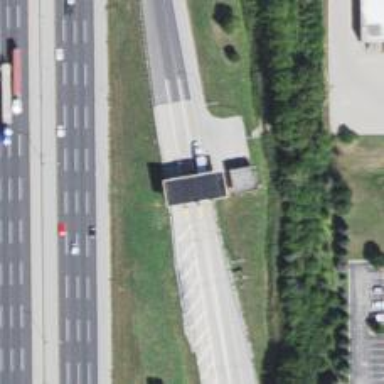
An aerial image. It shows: Toll gantry on the road.